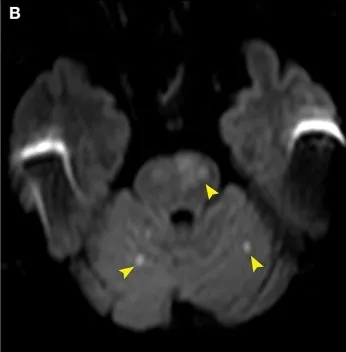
Left pons. Arrowheads).
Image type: radiology (mri)